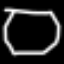
Label: octagon